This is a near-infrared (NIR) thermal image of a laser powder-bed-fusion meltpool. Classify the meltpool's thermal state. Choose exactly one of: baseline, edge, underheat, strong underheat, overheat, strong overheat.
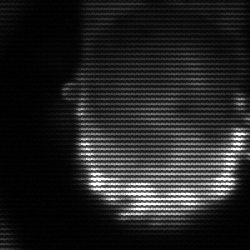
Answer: baseline